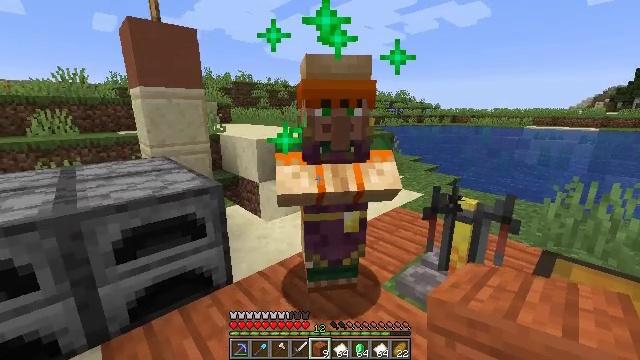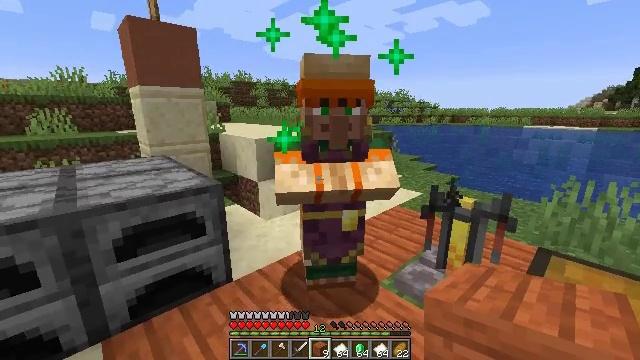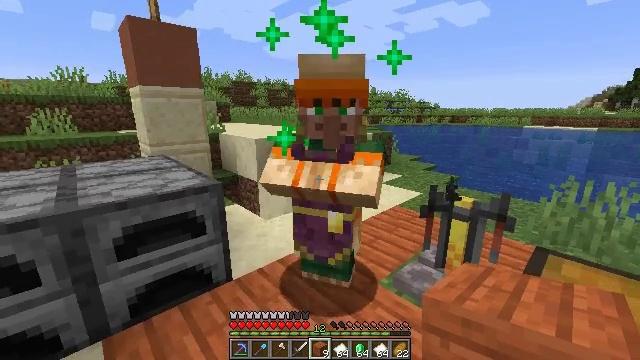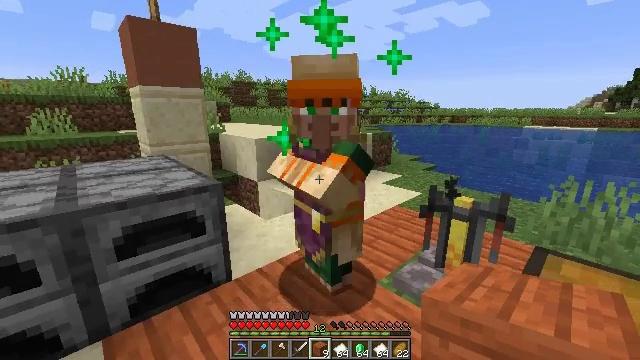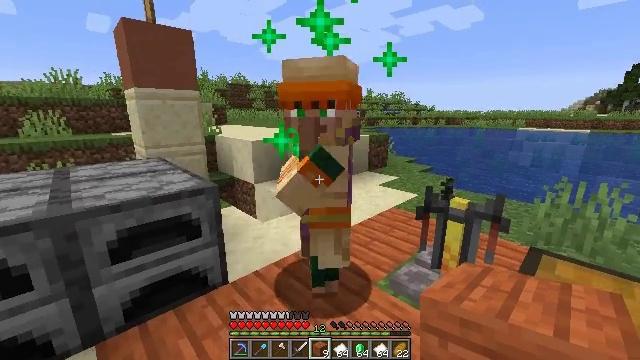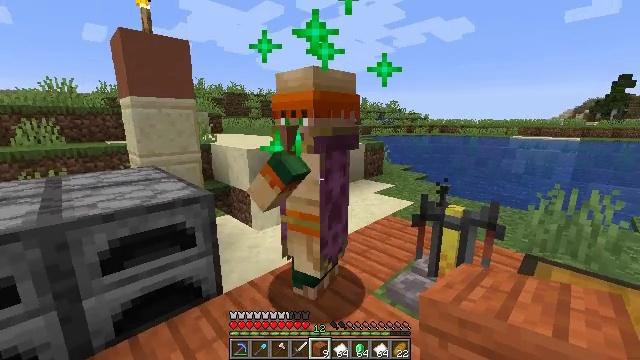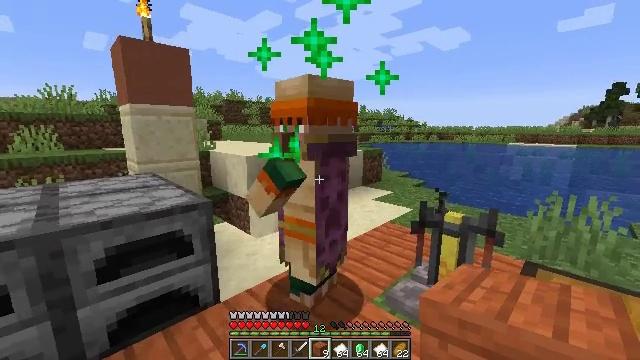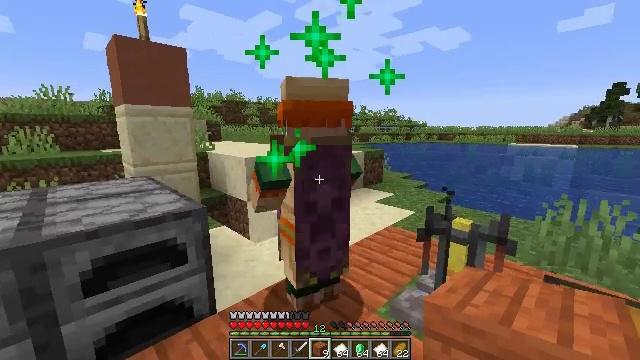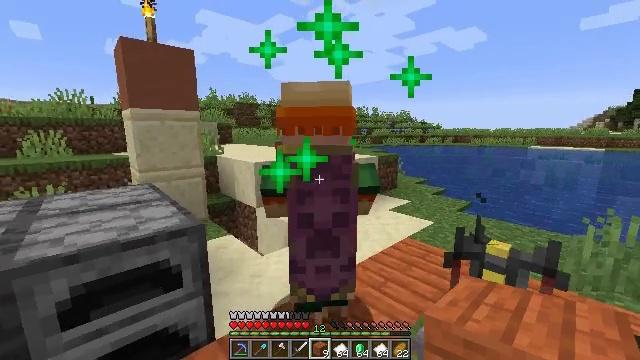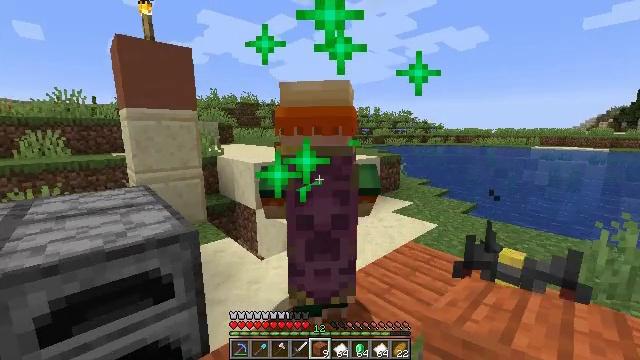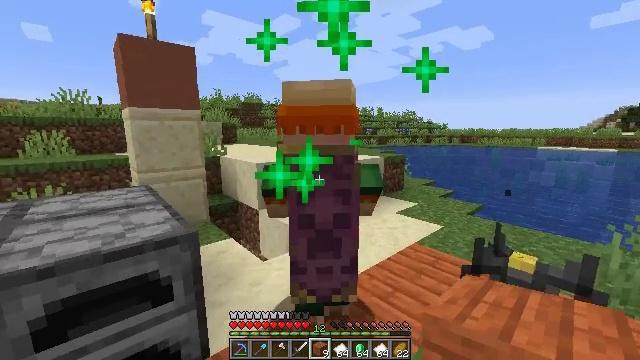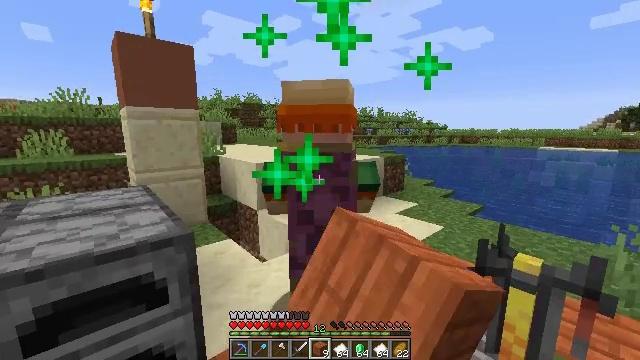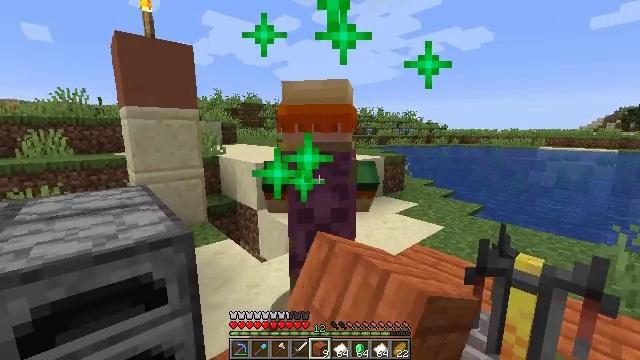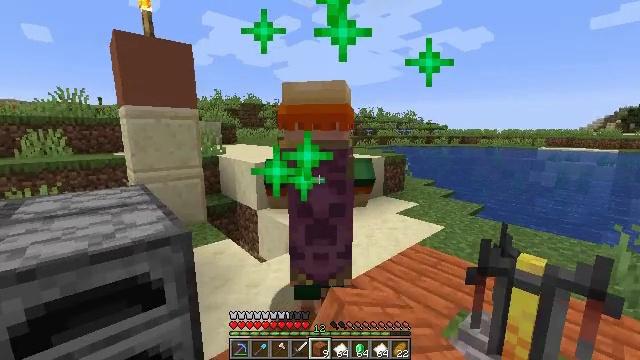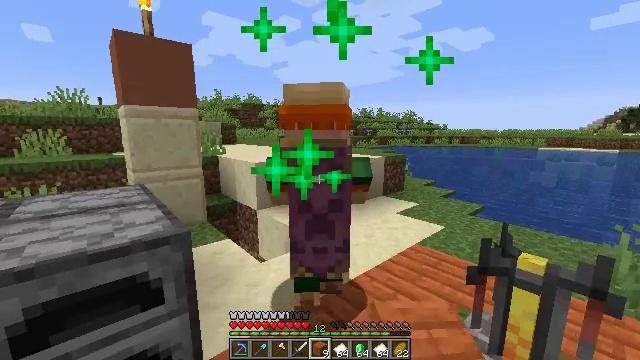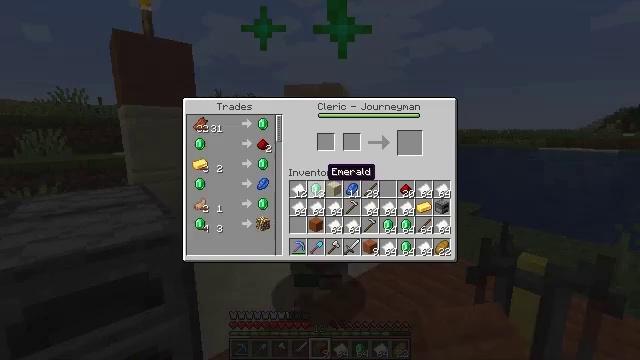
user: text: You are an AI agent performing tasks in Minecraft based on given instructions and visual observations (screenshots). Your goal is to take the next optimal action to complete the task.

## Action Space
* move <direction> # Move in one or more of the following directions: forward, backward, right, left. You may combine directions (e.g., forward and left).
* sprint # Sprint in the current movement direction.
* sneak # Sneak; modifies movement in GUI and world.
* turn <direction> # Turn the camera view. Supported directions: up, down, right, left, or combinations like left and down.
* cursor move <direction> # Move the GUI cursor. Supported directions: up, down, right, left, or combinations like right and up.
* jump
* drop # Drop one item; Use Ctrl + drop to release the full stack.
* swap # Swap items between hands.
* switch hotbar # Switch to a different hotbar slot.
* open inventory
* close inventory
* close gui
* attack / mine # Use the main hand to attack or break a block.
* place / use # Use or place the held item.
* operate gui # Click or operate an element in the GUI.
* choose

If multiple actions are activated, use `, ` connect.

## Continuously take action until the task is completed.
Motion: motion action
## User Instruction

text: Produce an ender pearl.
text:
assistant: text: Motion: no_op
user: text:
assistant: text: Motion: no_op
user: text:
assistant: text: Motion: no_op
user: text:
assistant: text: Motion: no_op
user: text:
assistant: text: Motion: turn up
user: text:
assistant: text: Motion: move forward, turn up
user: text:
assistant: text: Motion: move forward
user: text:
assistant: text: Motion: move forward, turn left
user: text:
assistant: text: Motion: no_op
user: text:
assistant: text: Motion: use / place
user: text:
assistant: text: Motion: use / place
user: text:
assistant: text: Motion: use / place
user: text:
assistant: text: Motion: no_op
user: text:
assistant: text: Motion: no_op
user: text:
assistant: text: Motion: open gui
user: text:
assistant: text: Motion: no_op
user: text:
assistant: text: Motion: no_op
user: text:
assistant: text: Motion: no_op
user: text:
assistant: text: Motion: no_op
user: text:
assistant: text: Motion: no_op
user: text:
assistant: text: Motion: no_op
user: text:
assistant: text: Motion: no_op
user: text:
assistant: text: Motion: no_op
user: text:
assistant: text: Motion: no_op
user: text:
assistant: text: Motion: no_op
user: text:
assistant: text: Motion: no_op
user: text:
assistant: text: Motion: no_op
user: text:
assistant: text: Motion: cursor move left
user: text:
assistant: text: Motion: cursor move left
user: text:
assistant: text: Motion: cursor move left